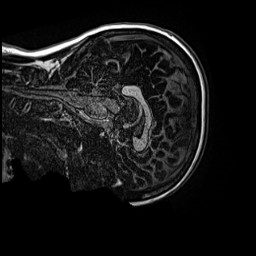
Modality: MP2RAGE
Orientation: sagittal
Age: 12
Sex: female
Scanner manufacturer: siemens
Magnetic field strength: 3 T
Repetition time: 4 s
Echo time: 0.00299 s